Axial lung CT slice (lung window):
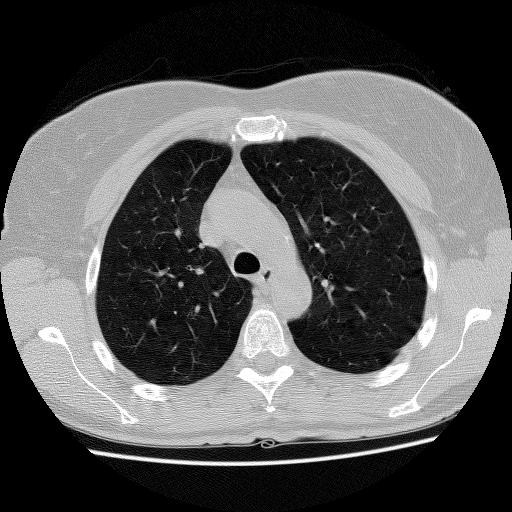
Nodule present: no